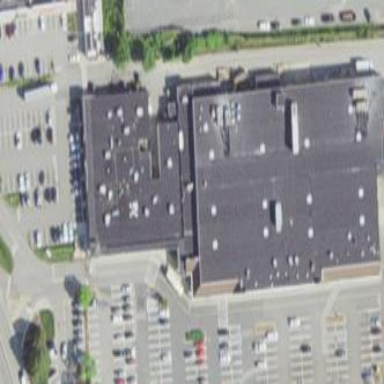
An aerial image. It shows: Building that houses supermarket.